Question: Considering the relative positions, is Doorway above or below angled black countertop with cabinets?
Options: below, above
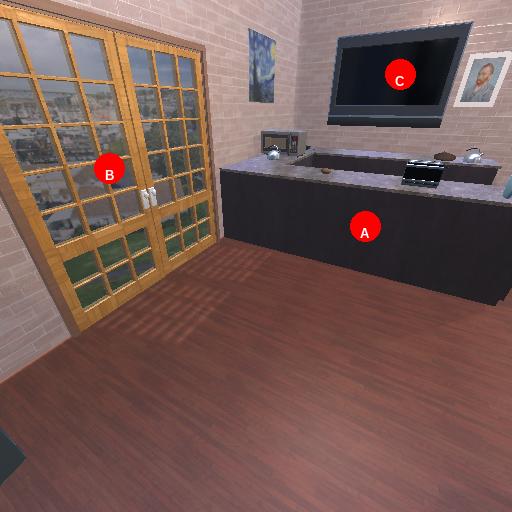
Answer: below